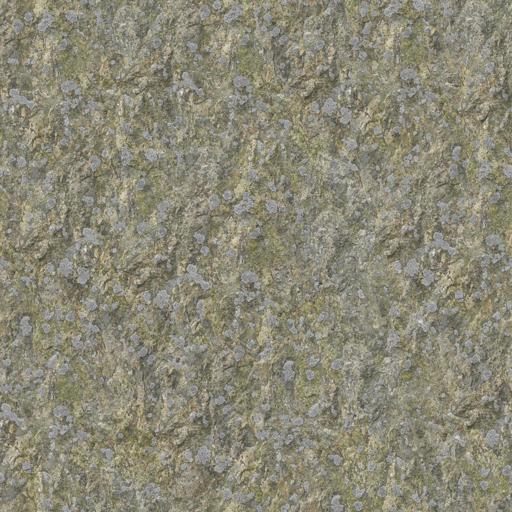
Tags: cliff jagged rock